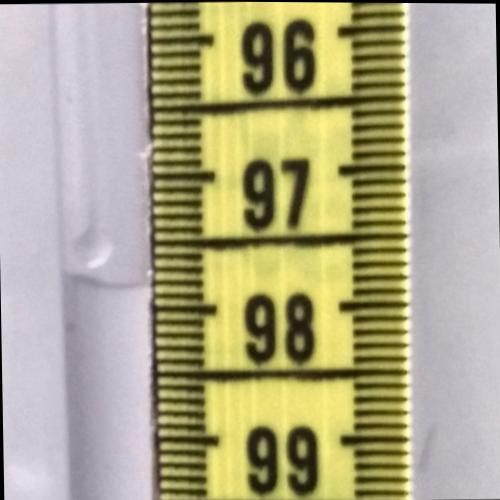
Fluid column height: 97.8 cm